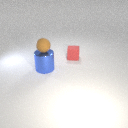
large blue metal cylinder to the left of small red rubber cube